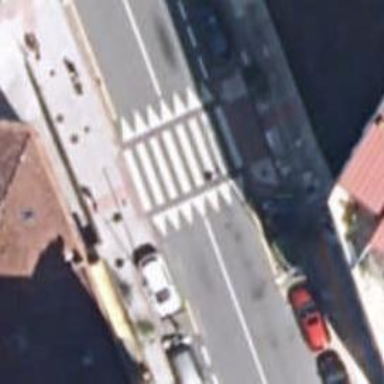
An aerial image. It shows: Uncontrolled crossing with zebra marking. There is traffic calming table in the vicinity.